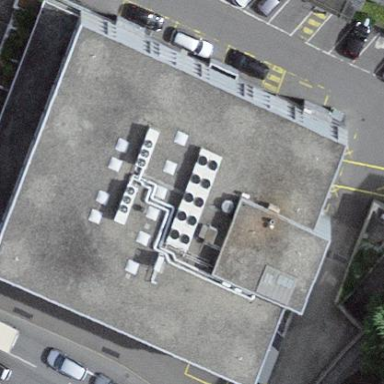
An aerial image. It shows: Commercial building.